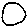
Label: circle